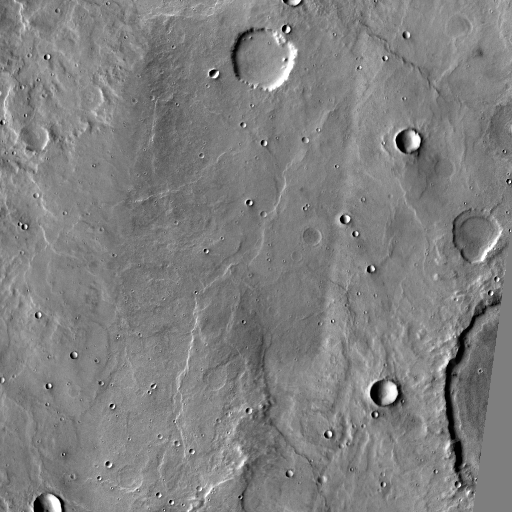
Crater classes present: Background, Other, Buried